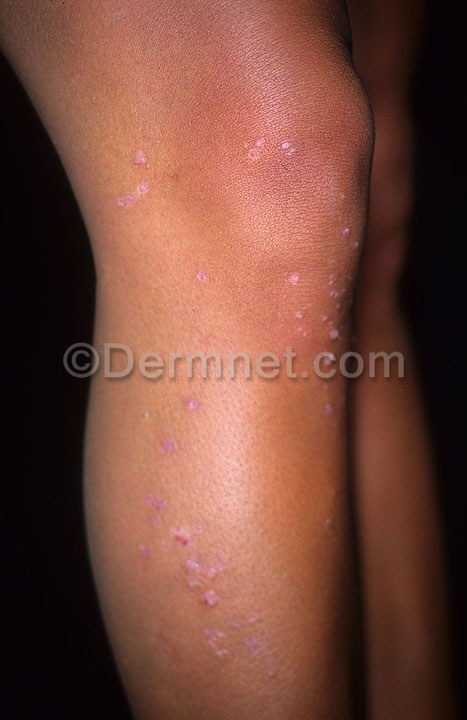
Disease: Warts Molluscum and other Viral Infections